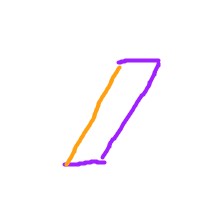
Shape: parallelogram